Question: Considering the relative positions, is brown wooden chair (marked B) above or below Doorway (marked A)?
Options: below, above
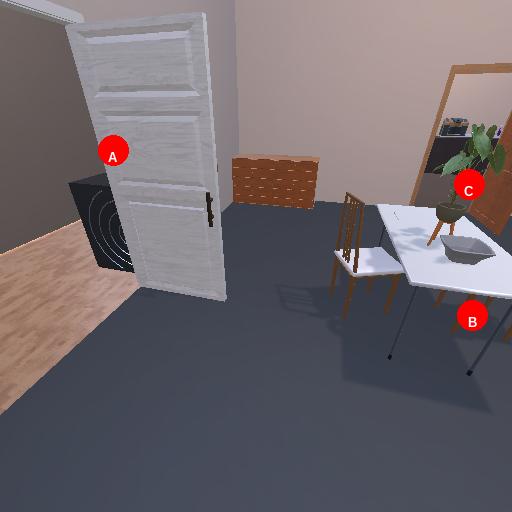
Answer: below